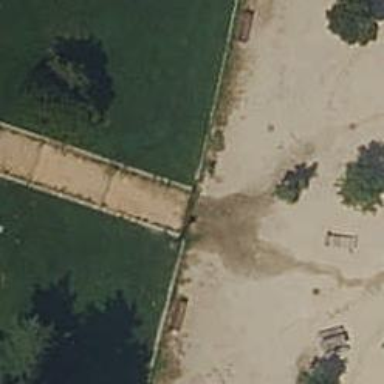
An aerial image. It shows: Road with steps.